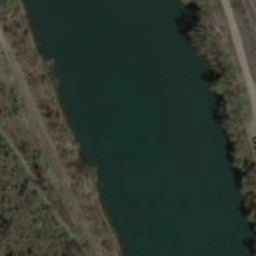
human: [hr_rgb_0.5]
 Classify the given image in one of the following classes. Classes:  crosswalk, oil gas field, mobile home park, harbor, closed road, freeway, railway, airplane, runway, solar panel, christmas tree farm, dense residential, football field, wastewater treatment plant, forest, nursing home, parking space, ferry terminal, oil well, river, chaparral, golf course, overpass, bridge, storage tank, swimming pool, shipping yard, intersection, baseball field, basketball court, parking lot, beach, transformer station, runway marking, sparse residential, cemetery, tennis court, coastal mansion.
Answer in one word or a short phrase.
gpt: river